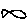
Label: fish